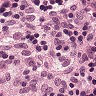
Metastatic tissue present: no